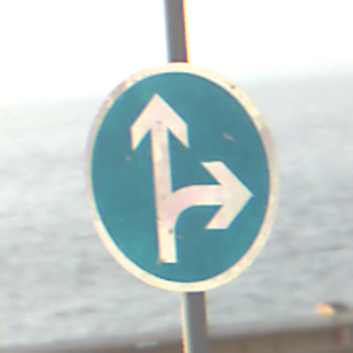
Verkehrszeichen: VorgeschriebeneFahrtrichtungGeradeausOderRechts
Umgebung: Outdoor, Nature
Tageszeit: SunriseSunset
Wetter: PartlyCloudy
Licht: Natural
Jahreszeit: NotSpecified
Kontrast: MediumContrast